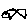
Label: fish